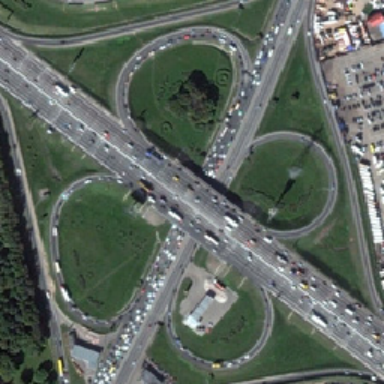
The road is shaped like a butterfly .